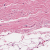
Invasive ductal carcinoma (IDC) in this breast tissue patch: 0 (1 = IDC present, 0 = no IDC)